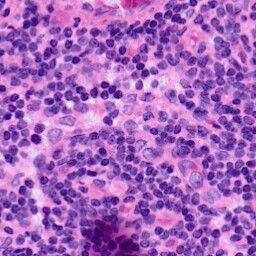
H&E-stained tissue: LymphNode